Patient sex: F
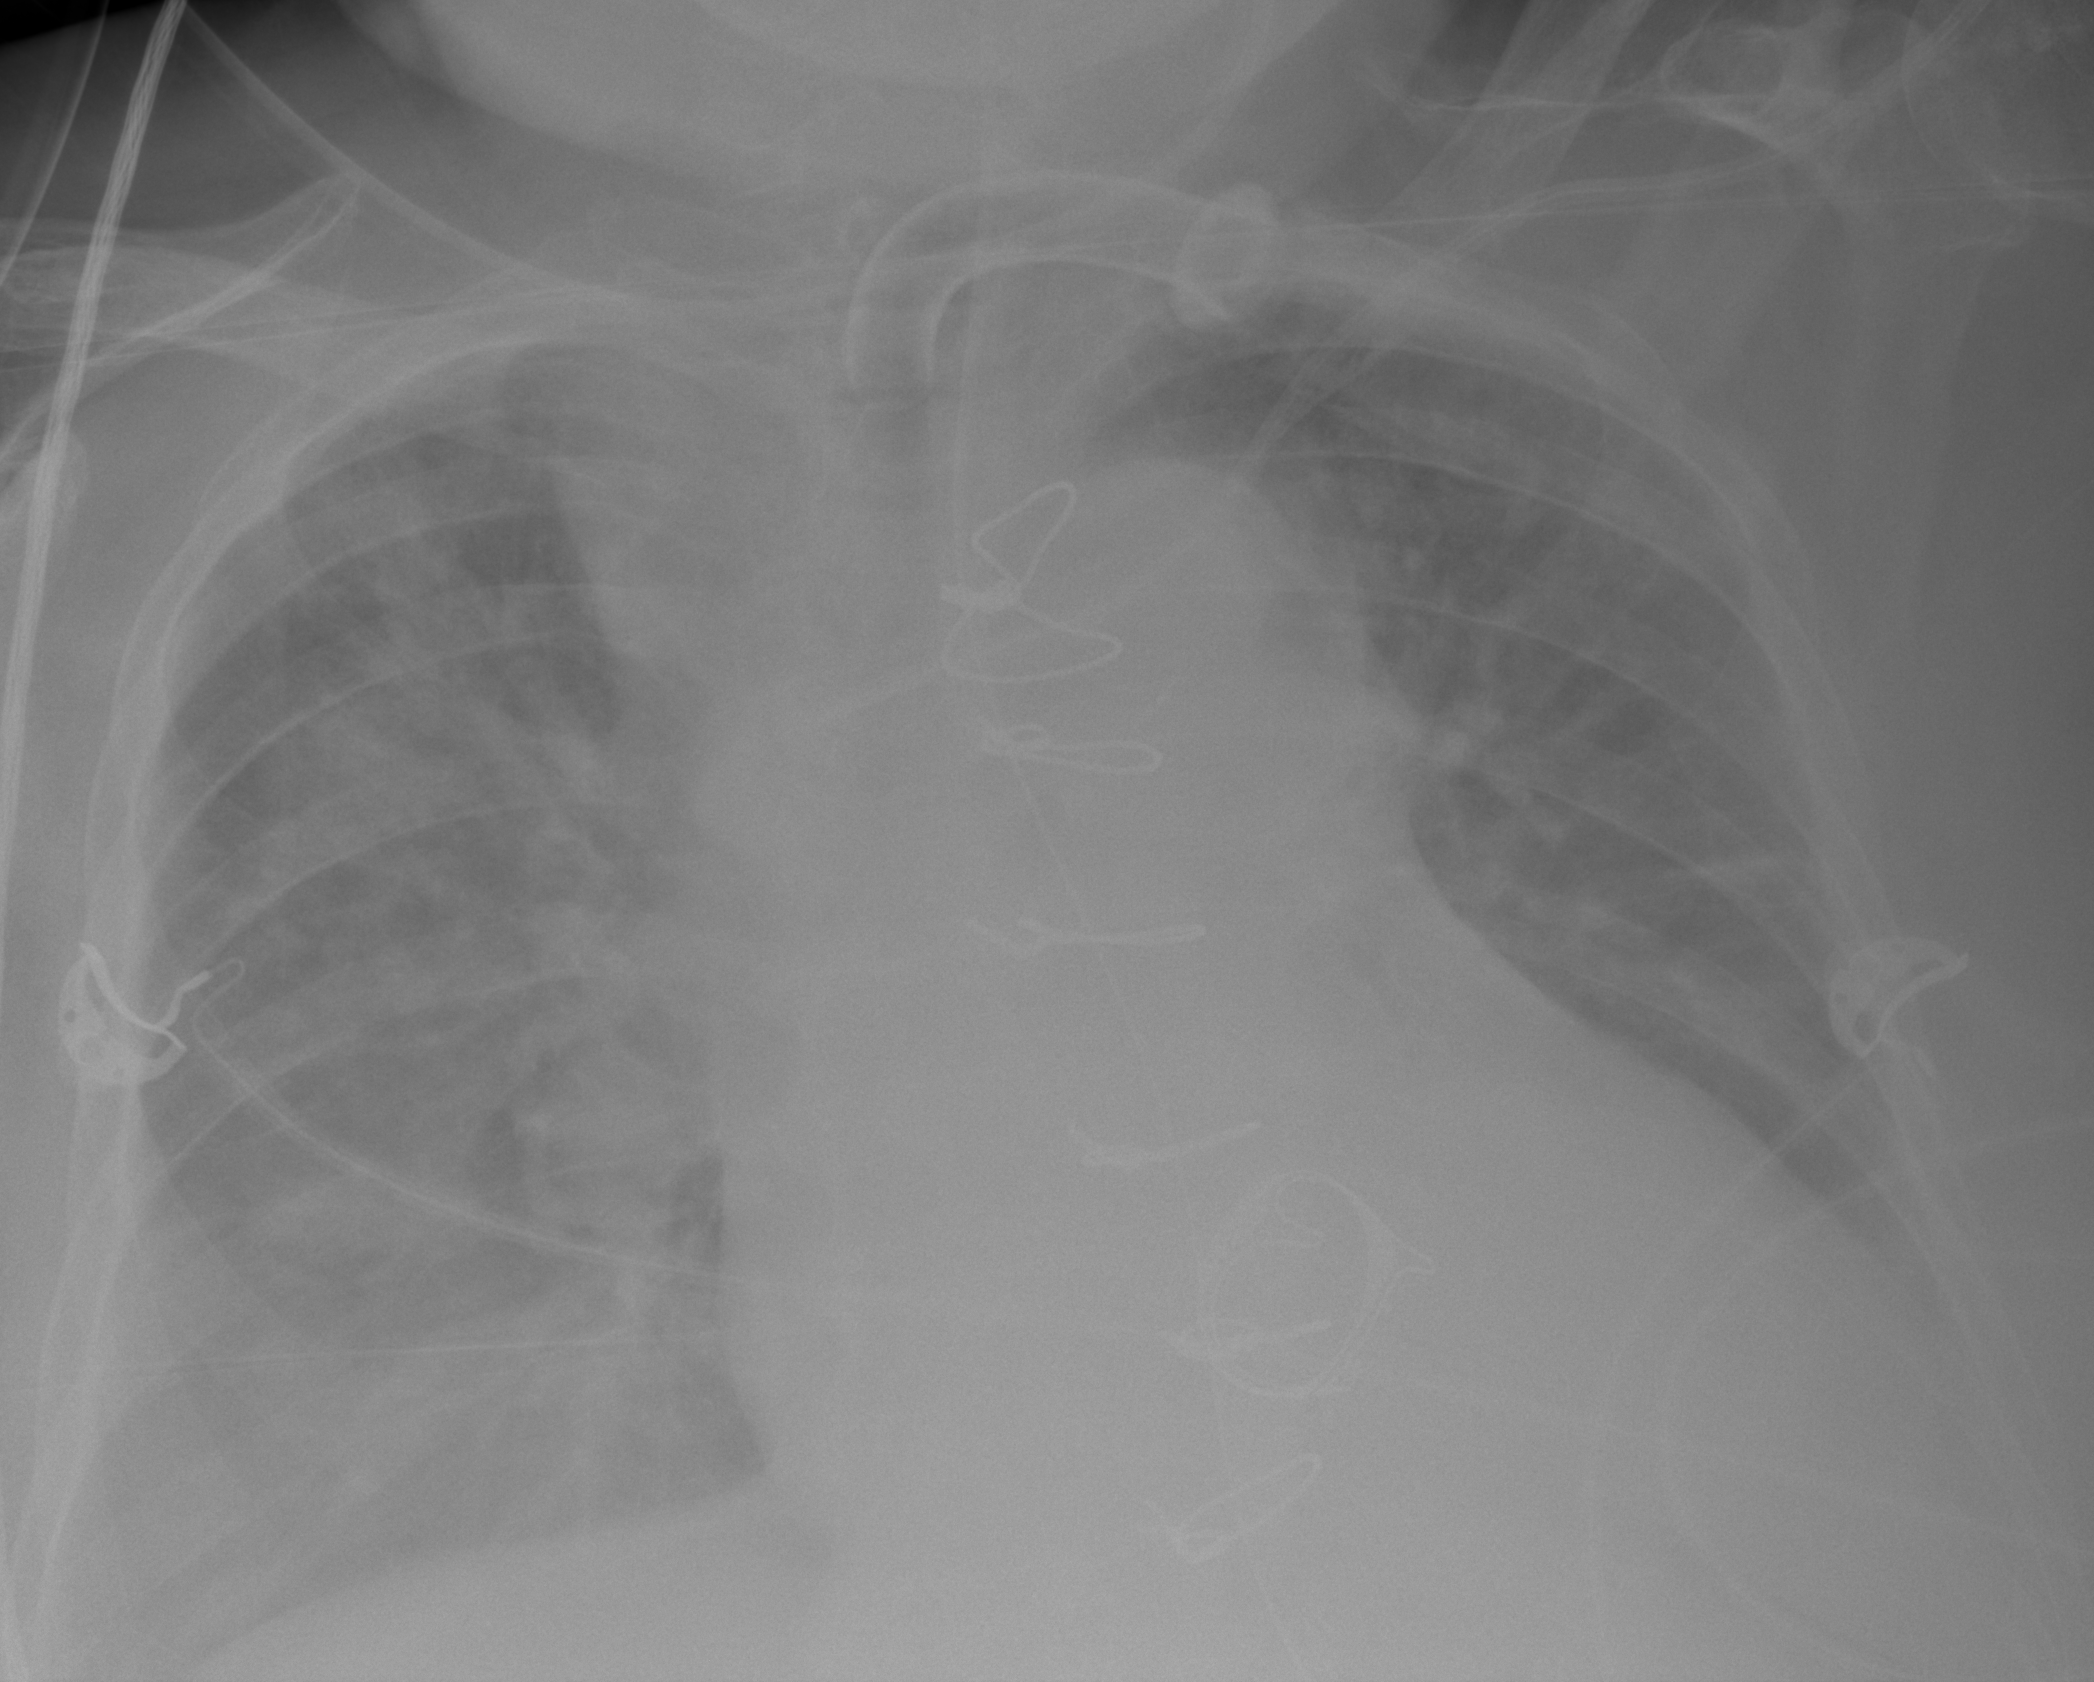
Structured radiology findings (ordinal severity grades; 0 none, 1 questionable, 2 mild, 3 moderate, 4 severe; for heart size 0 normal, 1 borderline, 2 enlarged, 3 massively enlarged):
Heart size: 2
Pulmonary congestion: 3
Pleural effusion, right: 2
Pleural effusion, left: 1
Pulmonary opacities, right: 3
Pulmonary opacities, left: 2
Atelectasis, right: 2
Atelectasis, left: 1